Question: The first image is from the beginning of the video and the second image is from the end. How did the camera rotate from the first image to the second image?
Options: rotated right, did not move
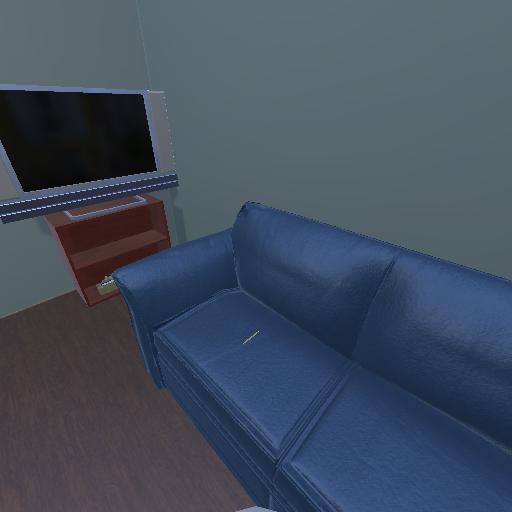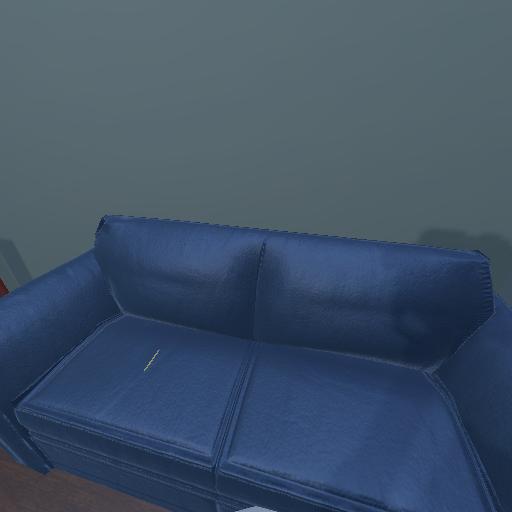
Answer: rotated right